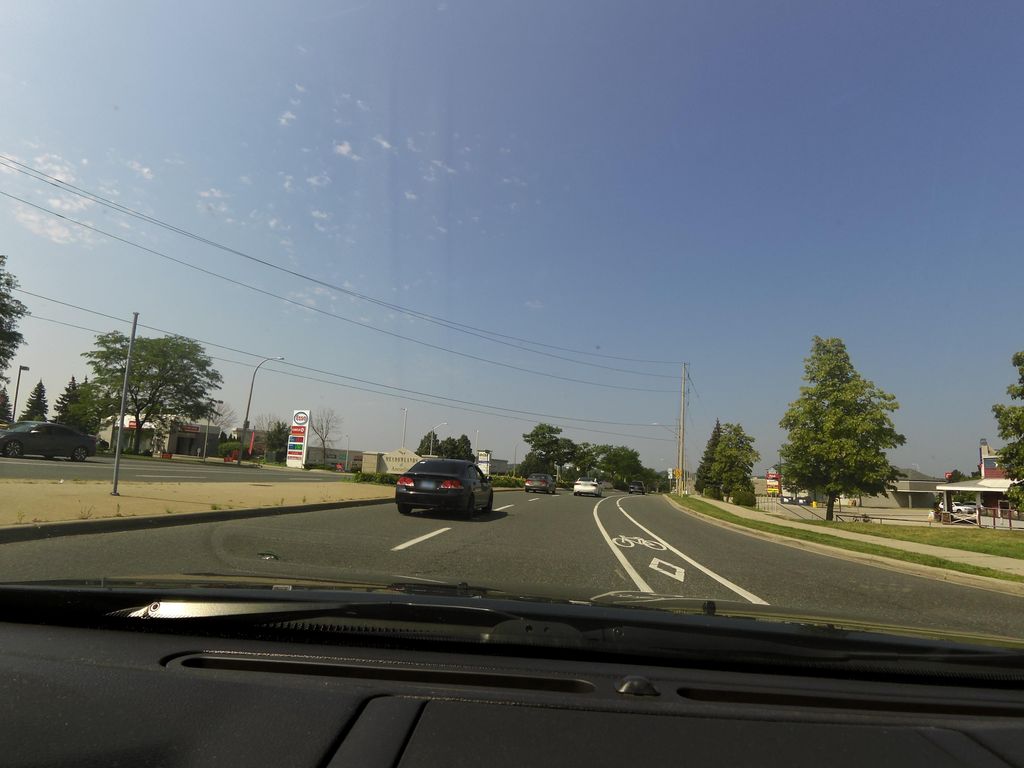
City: hamilton